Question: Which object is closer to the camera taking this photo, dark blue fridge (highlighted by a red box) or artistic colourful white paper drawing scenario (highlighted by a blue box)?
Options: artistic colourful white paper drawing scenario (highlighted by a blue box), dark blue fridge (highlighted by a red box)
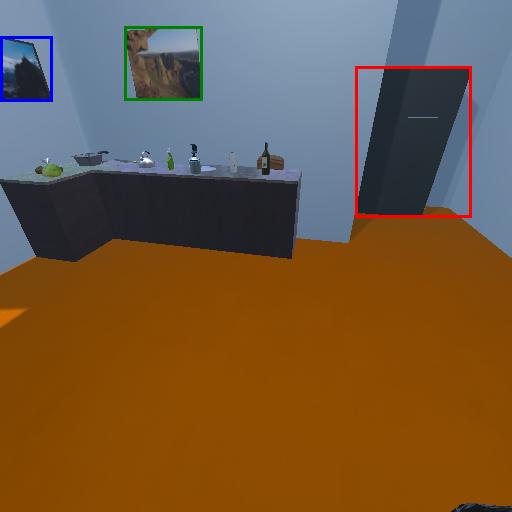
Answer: artistic colourful white paper drawing scenario (highlighted by a blue box)